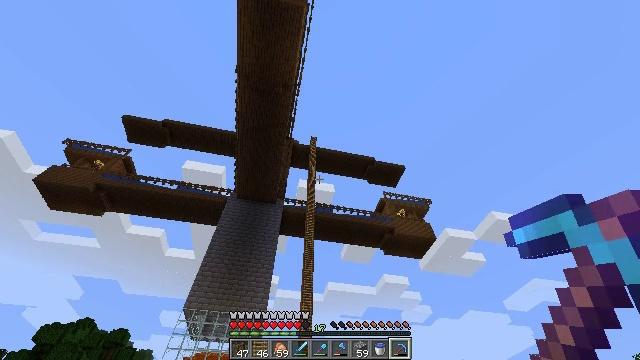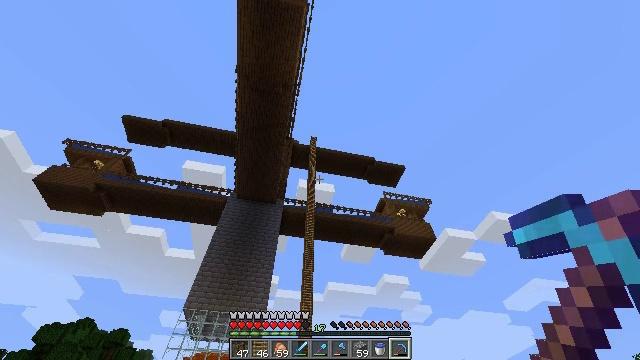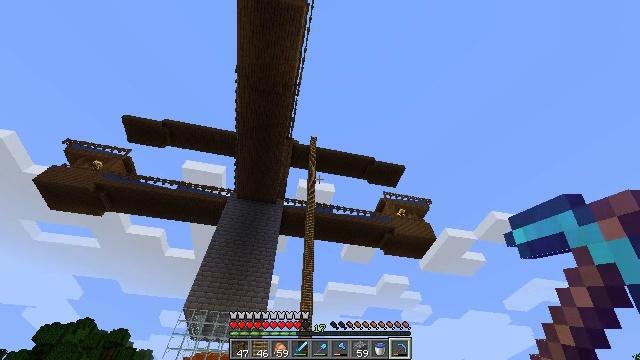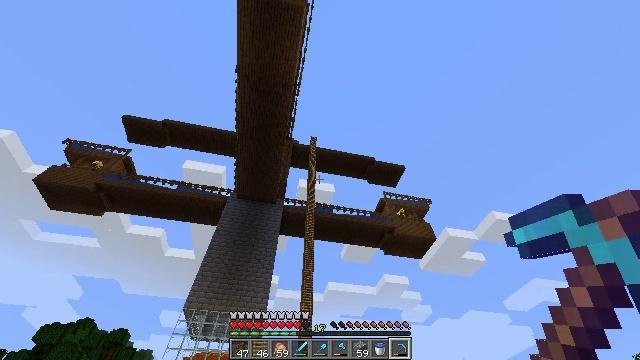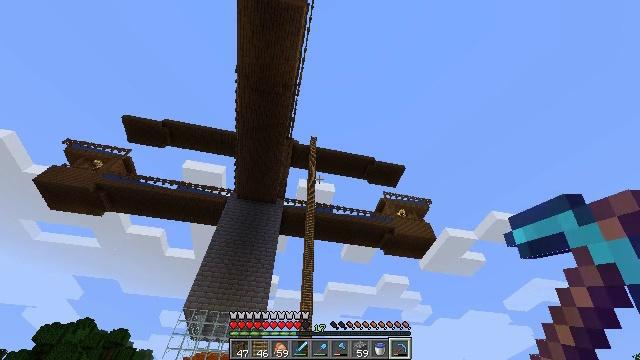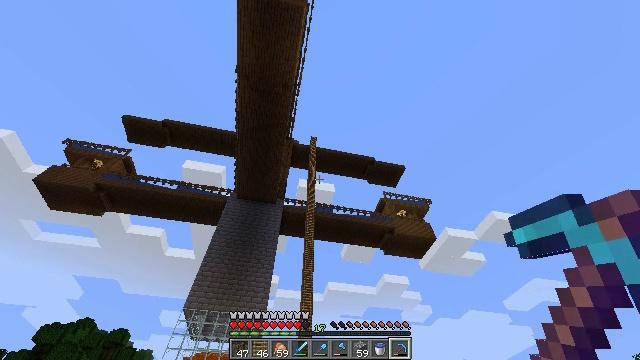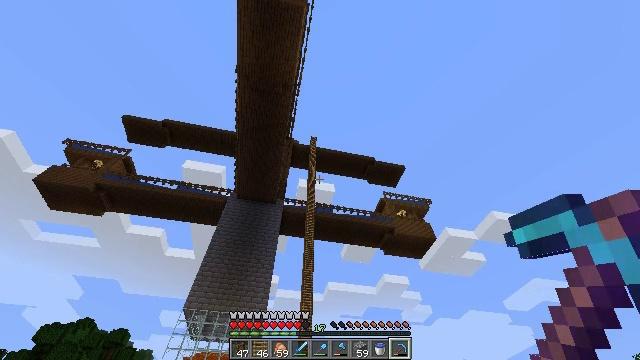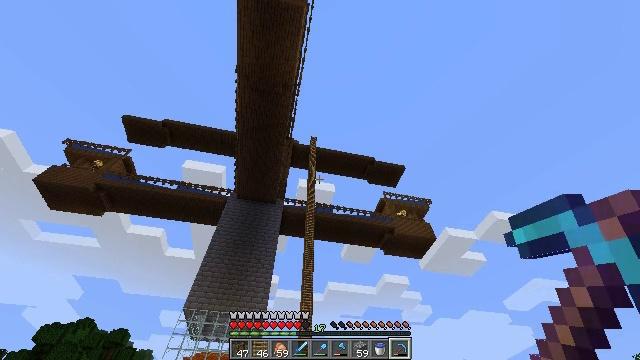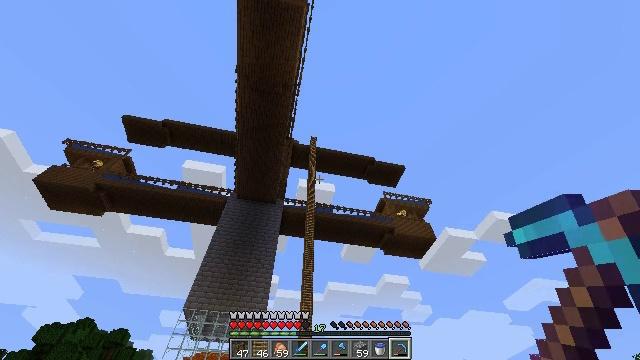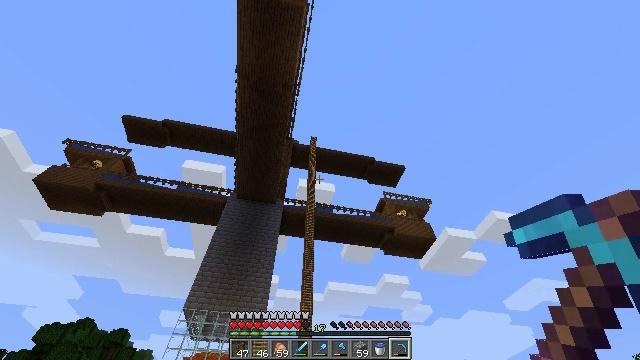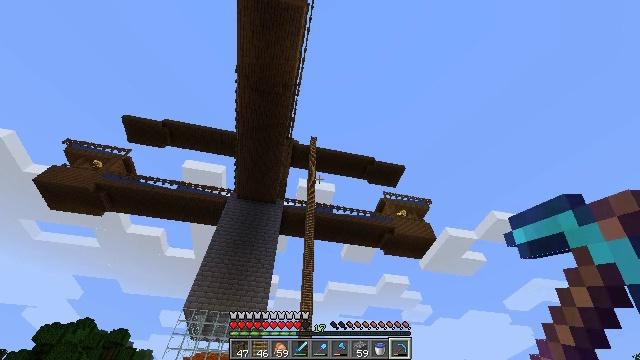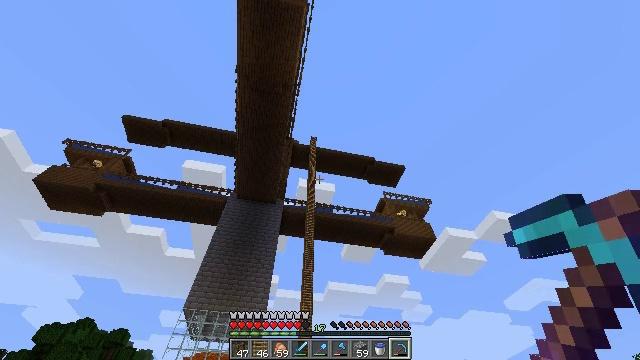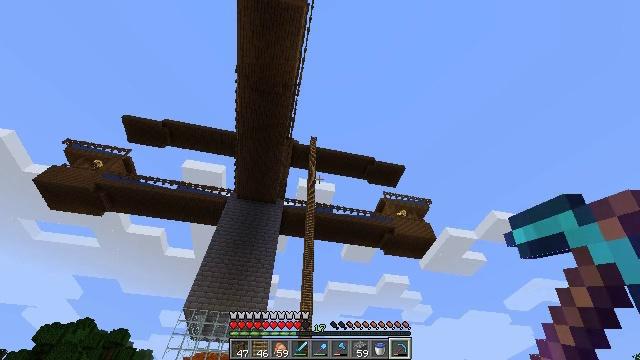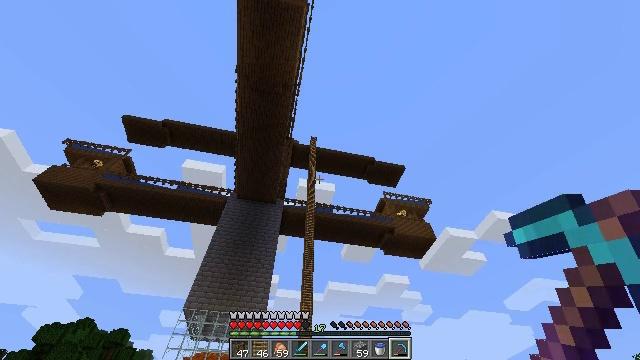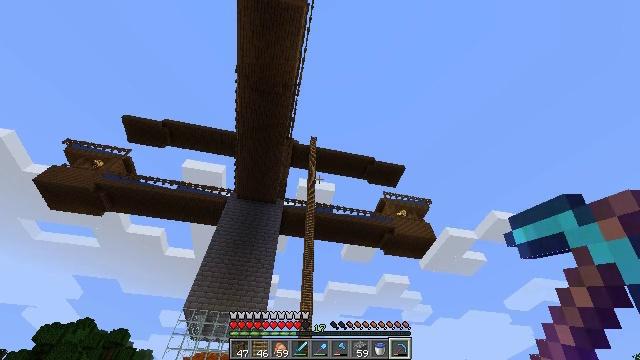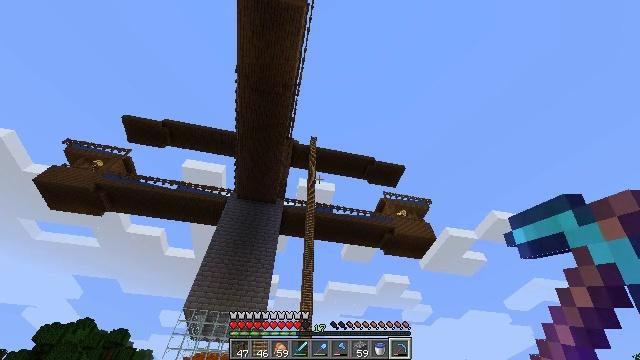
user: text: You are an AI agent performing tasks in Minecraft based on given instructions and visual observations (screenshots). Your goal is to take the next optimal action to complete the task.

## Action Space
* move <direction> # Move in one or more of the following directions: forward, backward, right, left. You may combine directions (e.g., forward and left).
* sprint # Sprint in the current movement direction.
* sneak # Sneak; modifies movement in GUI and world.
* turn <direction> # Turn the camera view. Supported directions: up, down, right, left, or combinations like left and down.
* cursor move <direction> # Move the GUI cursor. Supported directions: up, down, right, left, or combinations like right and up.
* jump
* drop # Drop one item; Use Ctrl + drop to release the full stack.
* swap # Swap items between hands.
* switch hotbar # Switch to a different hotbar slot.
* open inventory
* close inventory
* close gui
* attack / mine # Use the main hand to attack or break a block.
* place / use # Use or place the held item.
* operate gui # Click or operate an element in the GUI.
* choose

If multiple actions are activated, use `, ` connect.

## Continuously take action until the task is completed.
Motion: motion action
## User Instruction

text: In the crafting table, create a piston.
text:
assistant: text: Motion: no_op
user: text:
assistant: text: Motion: no_op
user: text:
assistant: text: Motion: no_op
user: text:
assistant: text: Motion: no_op
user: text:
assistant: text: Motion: no_op
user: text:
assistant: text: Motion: no_op
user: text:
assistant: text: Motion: no_op
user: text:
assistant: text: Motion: no_op
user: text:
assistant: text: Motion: no_op
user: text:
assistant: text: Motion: no_op
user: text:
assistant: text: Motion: no_op
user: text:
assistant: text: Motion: no_op
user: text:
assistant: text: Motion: no_op
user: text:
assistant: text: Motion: no_op
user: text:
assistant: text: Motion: no_op
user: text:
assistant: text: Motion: no_op
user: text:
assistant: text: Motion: no_op
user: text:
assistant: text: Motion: no_op
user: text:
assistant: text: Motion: no_op
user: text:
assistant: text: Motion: no_op
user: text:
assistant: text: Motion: no_op
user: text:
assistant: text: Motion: no_op
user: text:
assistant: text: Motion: no_op
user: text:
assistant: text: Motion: no_op
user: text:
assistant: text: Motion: no_op
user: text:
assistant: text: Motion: no_op
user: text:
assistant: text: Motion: no_op
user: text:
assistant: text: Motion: no_op
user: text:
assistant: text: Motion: no_op
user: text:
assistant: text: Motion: no_op